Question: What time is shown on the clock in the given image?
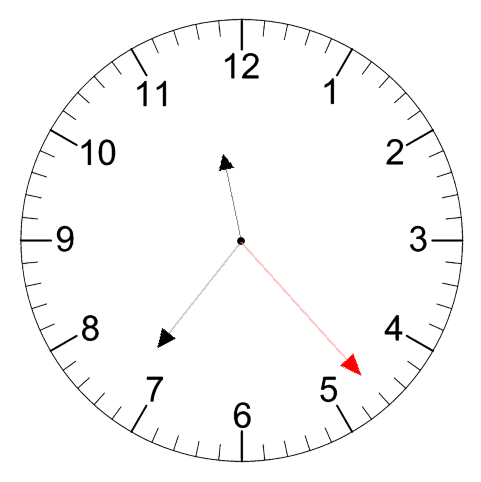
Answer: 11:36:23